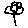
Label: flower